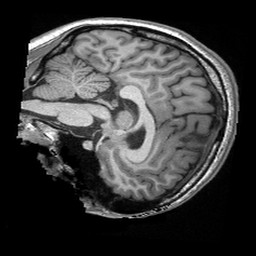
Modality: T1w
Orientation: sagittal
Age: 18
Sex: female